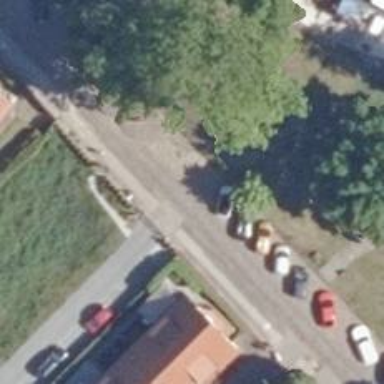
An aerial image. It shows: Residential road with on-street diagonal parking lane on the right.